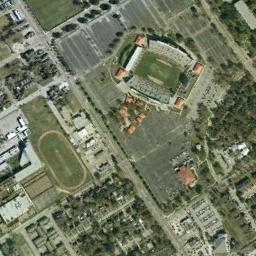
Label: stadium